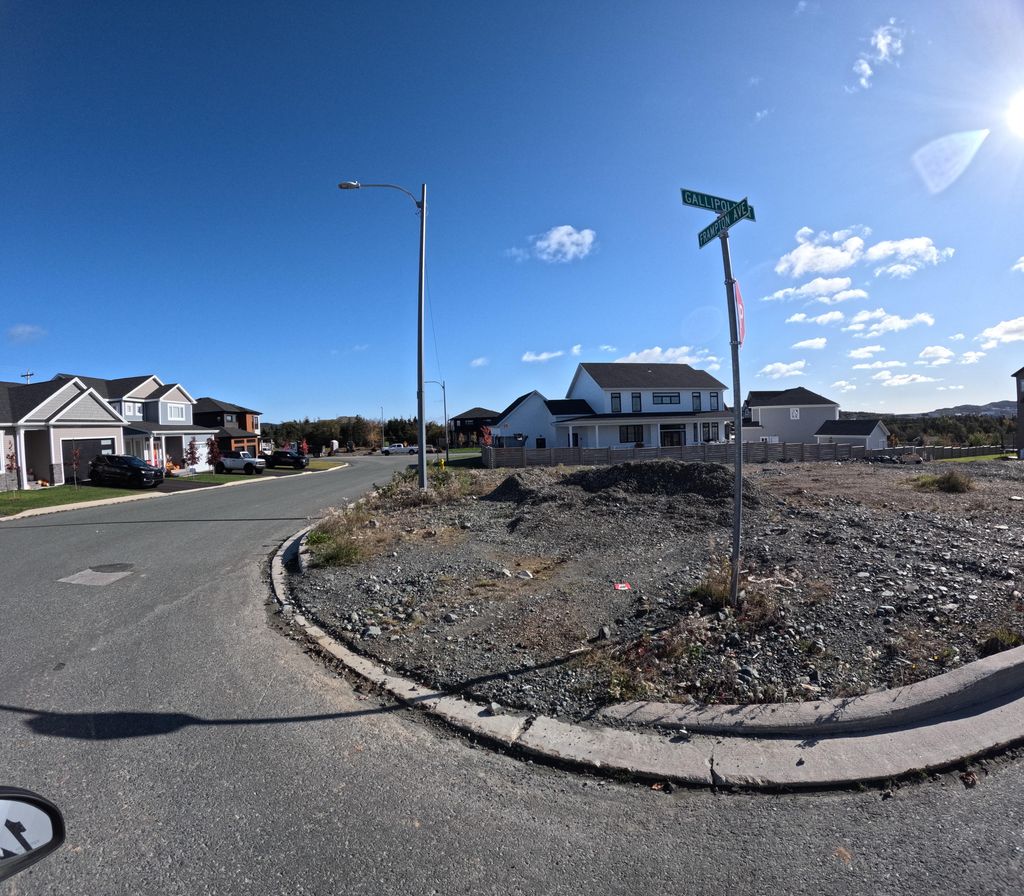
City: st_johns